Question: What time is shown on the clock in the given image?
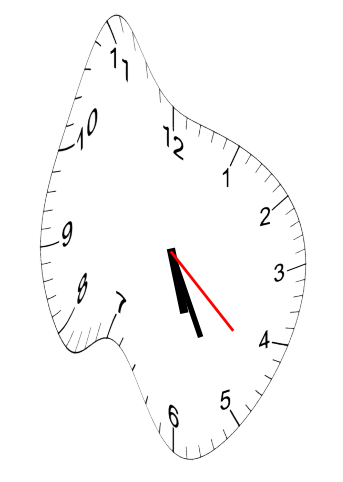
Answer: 05:25:22